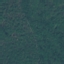
Label: Forest